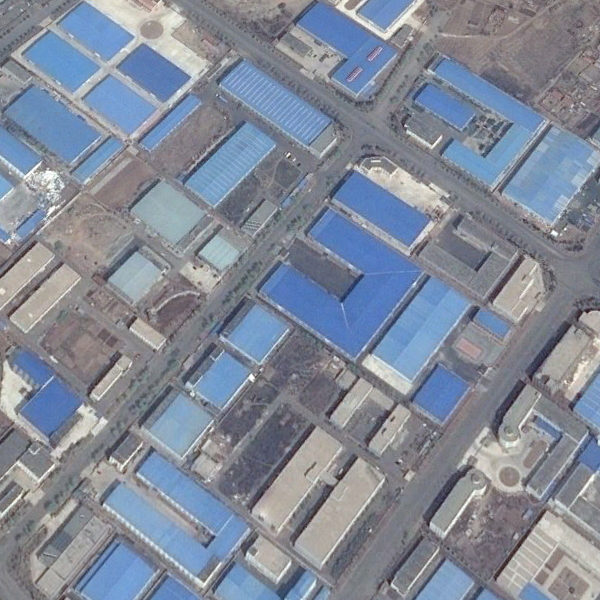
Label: Industrial